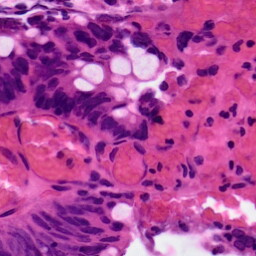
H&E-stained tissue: Colon